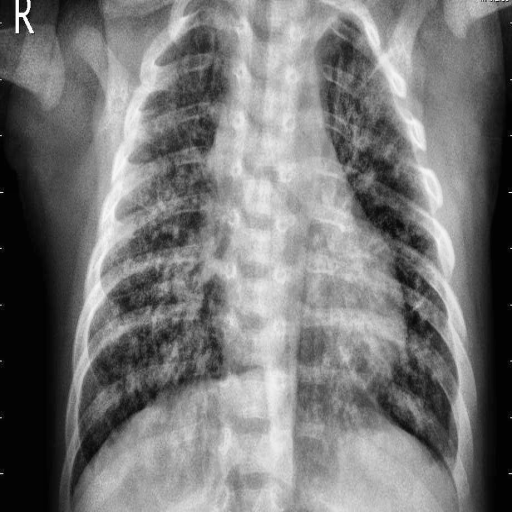
Finding: PNEUMONIA